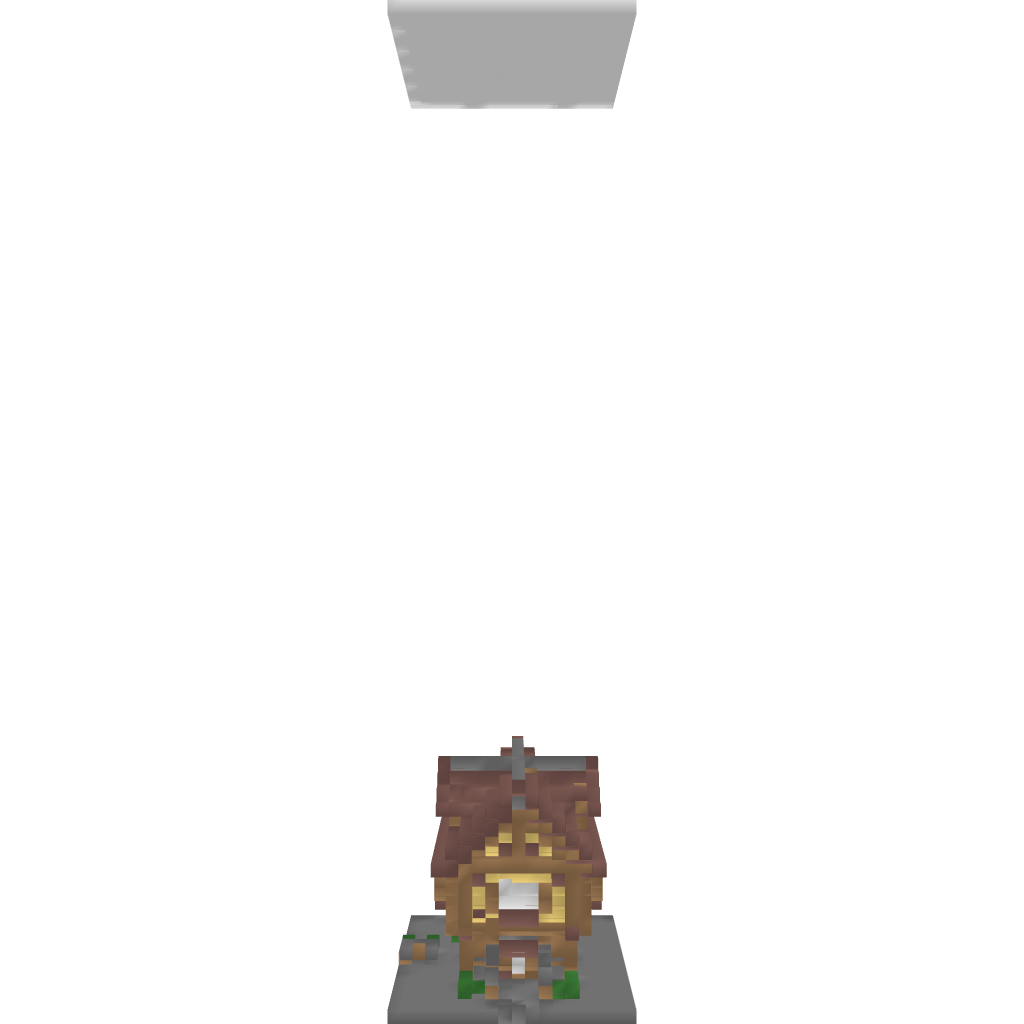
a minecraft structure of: Medieval Cottage good quality